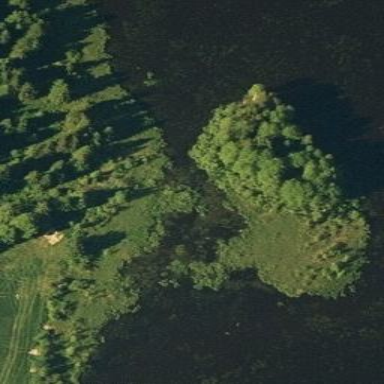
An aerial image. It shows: Islet.